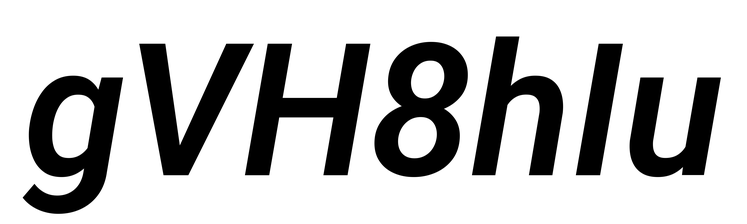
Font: Roboto-Italic_SemiBold_Italic